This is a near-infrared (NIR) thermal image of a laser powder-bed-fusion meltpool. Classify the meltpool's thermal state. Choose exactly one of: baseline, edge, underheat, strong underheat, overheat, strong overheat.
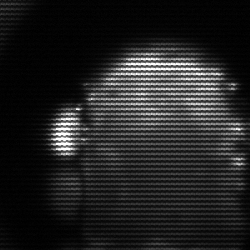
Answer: baseline